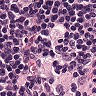
Metastatic tissue present: yes